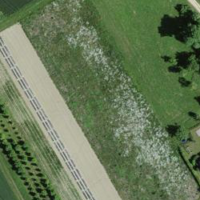
EUNIS habitat code: 52
Species observed at this site:
Cirsium vulgare